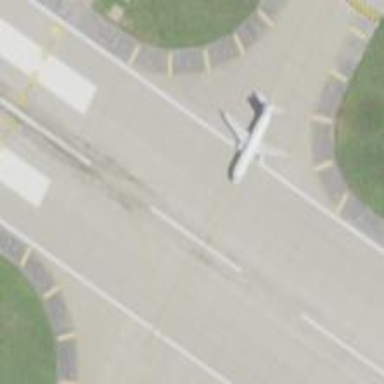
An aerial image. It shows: Image of taxiway at airport.